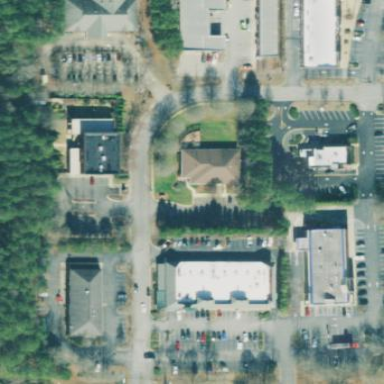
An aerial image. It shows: Retail area.